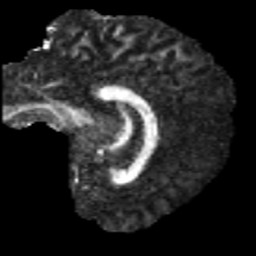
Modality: FA
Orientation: sagittal
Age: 46
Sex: male
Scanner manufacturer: ge
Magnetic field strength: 3 T
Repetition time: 3.65 s
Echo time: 0.0807 s